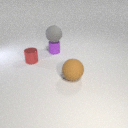
small red metal cylinder to the left of small purple rubber cylinder